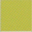
Piece: xx